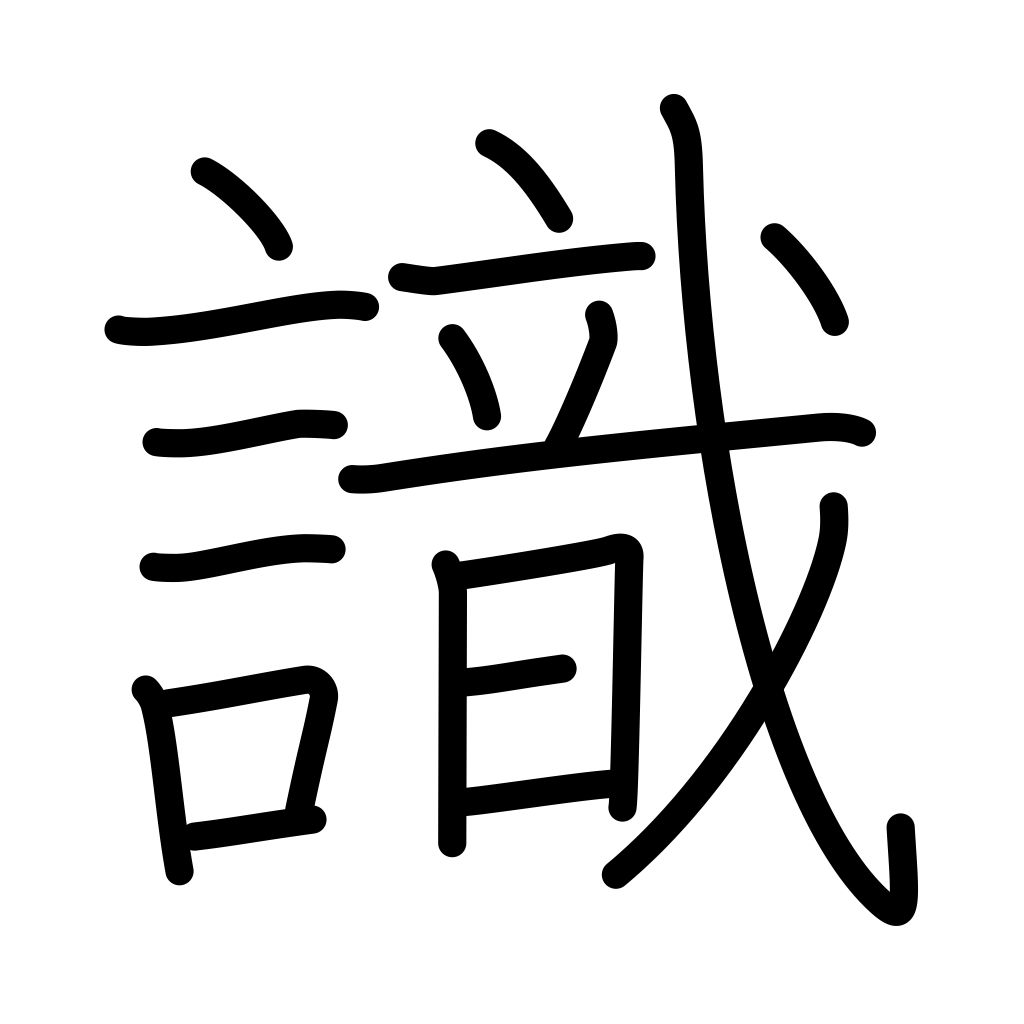
Meaning: discriminating, know, write